Interaction volume radius: 10 \u00c5
Interaction volume height: 10 \u00c5
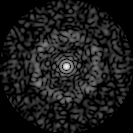
Disorder parameter: 0.8452